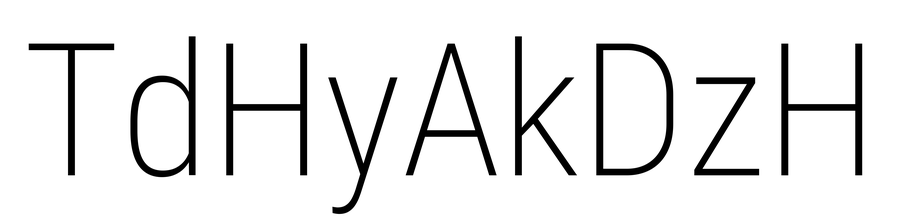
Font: Roboto_Condensed_ExtraLight